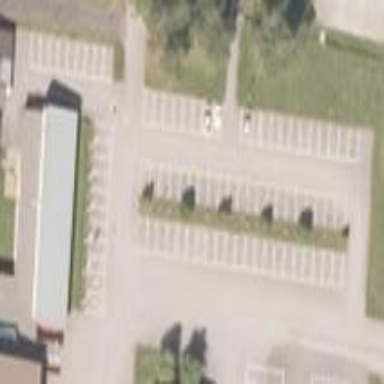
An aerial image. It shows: Parking area.